Interaction volume radius: 10 \u00c5
Interaction volume height: 25 \u00c5
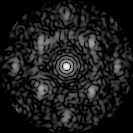
Disorder parameter: 0.5679